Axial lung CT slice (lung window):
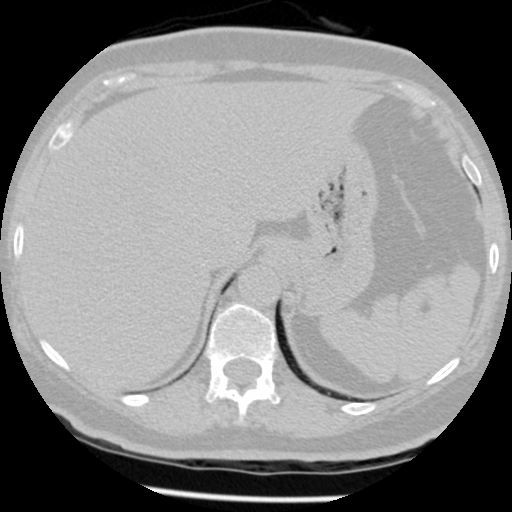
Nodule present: no